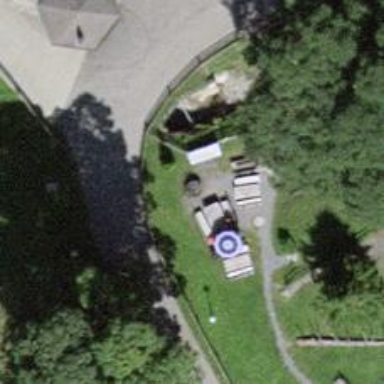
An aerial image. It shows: Barbecue facility.